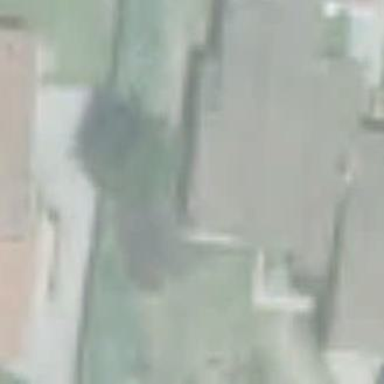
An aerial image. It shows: Part of building.